Question: I am trying to center a list of floating elements, but since it's a masonry I can't make them 'inline'. A container would be needed, that much is obvious, but I couldn't find anywhere how do make it do this:

Ignore the margins here, they don't matter, it's just so each separate child element can be seen. And yes, the parent isn't centered, but it could be. The important part is that it dynamically fits the child elements and its width isn't 100% all the time.
Already tried floating the parent, in that case the child elements only make a single column.
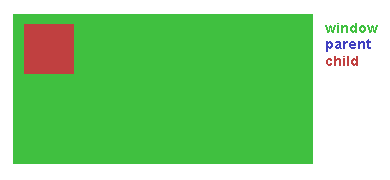
Answer: Why not just set the parent's width the product of that of the maximum numbers of children with each child's width (if the child's width is constant)?
'''
var x = $(child).outerWidth();
$(window).resize(function() {
$(parent).width(Math.floor($(window).width() / x)*x);
});
'''